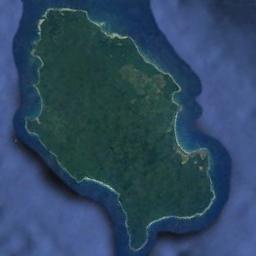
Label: island